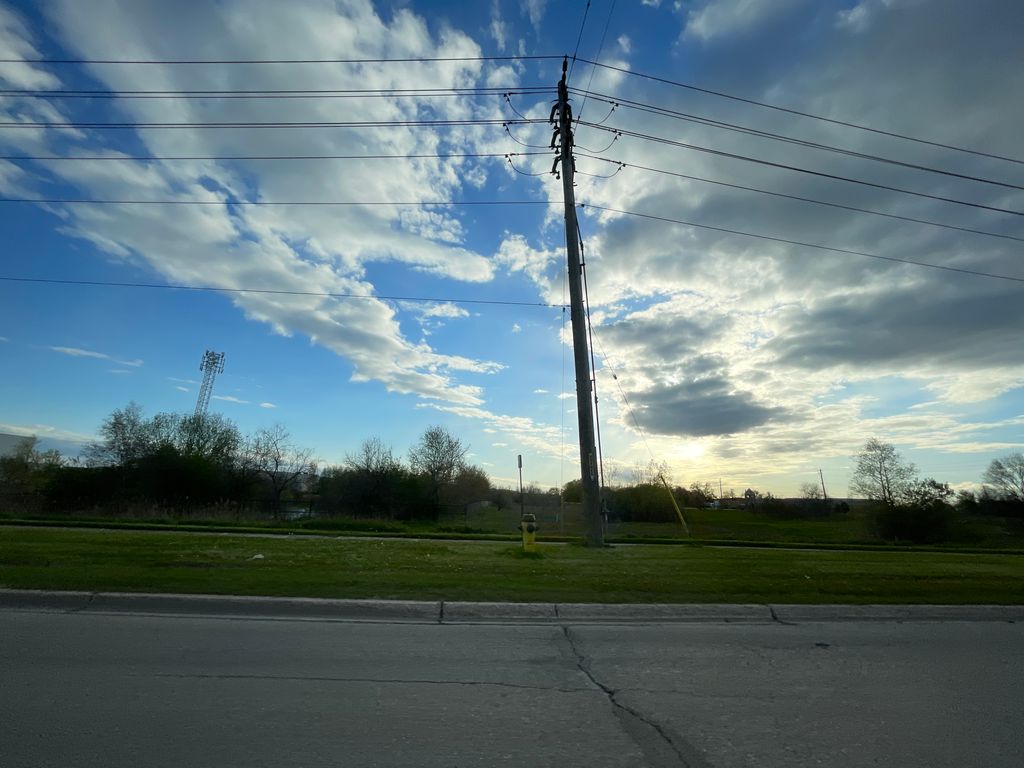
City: kitchener-waterloo